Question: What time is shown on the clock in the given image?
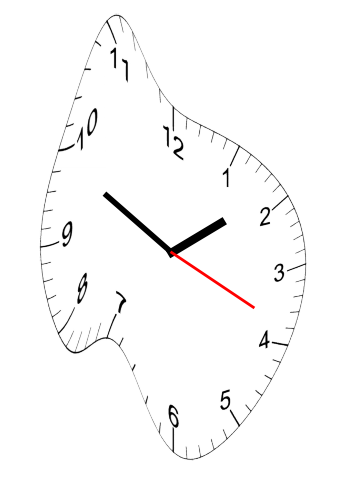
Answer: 01:49:19